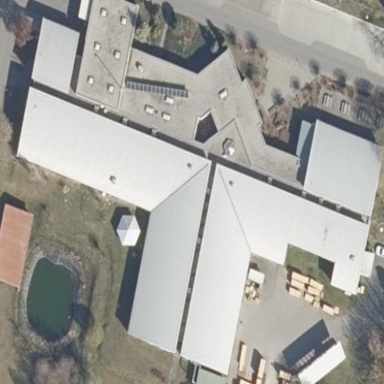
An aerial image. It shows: Industrial building.